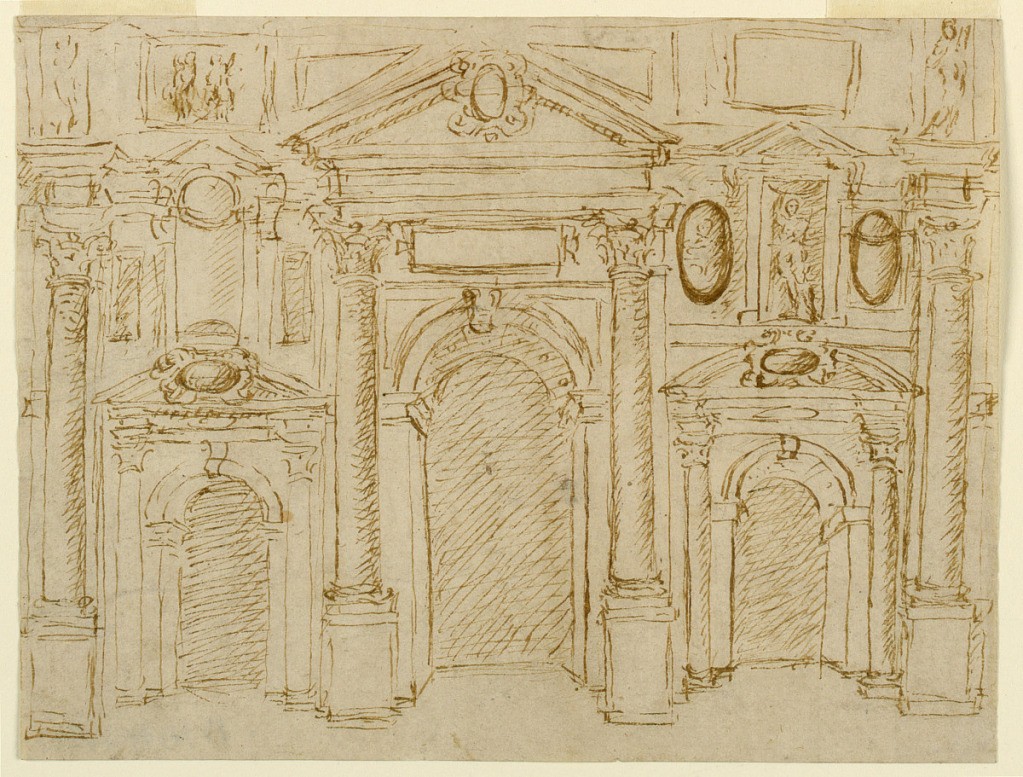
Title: Design for a stage backdrop with alternative suggestions
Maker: Vincenzo Scamozzi, Italian, 1552–1616
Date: ca. 1580
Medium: Pen and bistre ink on buff wove paper
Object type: Drawing
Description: Three bays. Arched gateway with an aedicula frame in the center. Laterally are similar lower gateways with rows of niches. Alternative suggestions are made for details